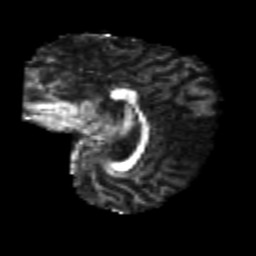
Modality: FA
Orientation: sagittal
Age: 24
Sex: female
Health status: healthy
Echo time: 0.074 s